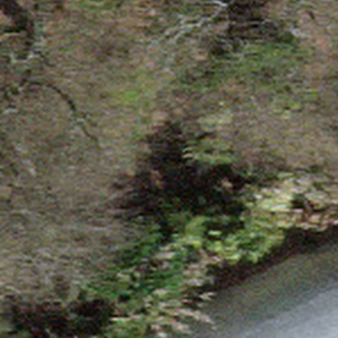
Label: other